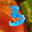
Label: 3